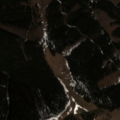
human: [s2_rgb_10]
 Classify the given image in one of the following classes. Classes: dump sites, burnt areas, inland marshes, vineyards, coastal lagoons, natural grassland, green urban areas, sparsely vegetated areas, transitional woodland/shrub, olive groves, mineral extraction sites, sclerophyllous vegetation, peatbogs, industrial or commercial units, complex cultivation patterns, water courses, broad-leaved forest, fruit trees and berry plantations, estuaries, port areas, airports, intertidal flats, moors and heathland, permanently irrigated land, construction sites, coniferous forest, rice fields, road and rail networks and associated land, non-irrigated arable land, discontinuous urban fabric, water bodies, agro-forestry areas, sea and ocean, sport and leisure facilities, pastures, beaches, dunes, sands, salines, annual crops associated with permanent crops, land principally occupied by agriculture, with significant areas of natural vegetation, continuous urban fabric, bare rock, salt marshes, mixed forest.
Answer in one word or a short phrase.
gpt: coniferous forest, natural grassland, transitional woodland/shrub